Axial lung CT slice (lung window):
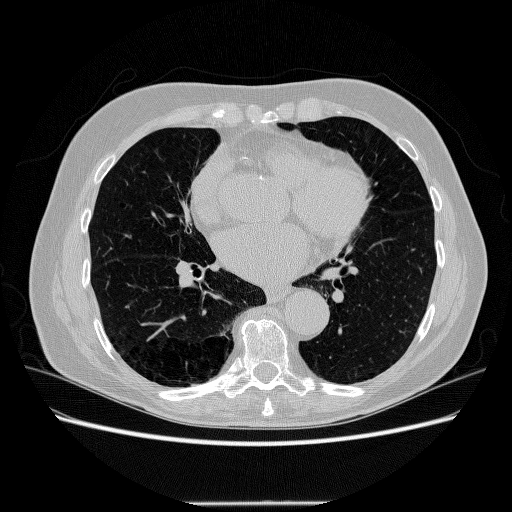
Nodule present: no